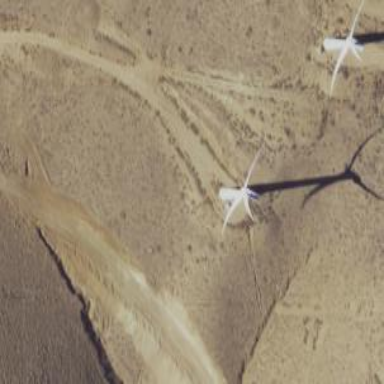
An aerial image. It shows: Wind generator powered by wind turbine.